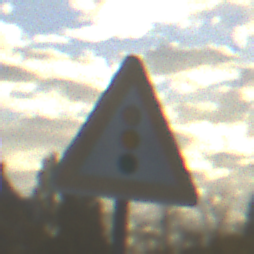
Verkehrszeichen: Lichtzeichenanlage
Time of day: MorningAfternoon
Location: Outdoor (Suburban)
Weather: PartlyCloudy
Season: NotSpecified
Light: Natural